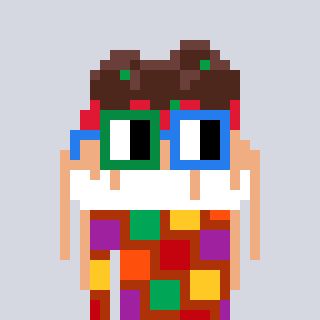
a pixel art character with square green and blue glasses, a spaghetti-shaped head and a hotbrown-colored body on a cool background